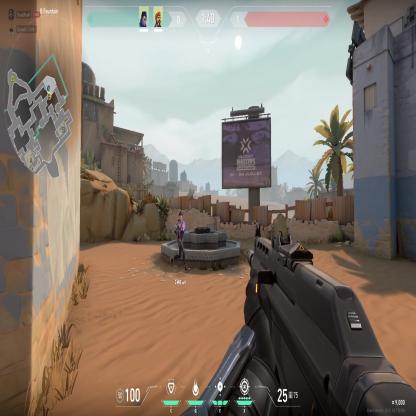
Label: teammate